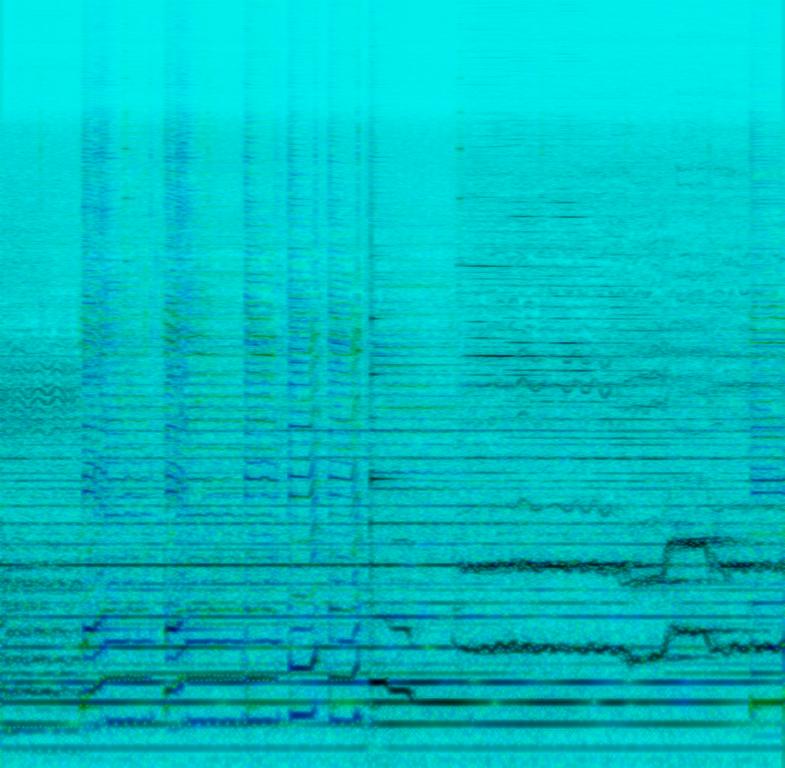
The low quality recording features a traditional song that consists of widely spread plucked strings melody, calming pad chord progression playing in the background and reverberant female vocal singing melodies on top of it. It sounds relaxing and calming.